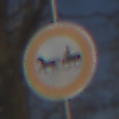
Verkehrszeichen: VerbotGespannfuhrwerke
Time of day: MorningAfternoon
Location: Outdoor (Special)
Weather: Clear
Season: Winter
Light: Natural